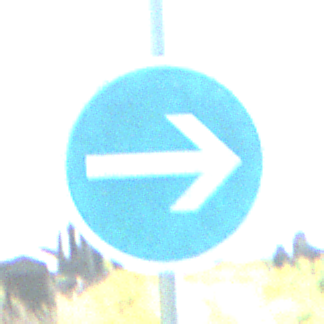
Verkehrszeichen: VorgeschriebeneFahrtrichtungHierRechts
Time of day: Midday
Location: Outdoor (Special)
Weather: PartlyCloudy
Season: NotSpecified
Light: Natural